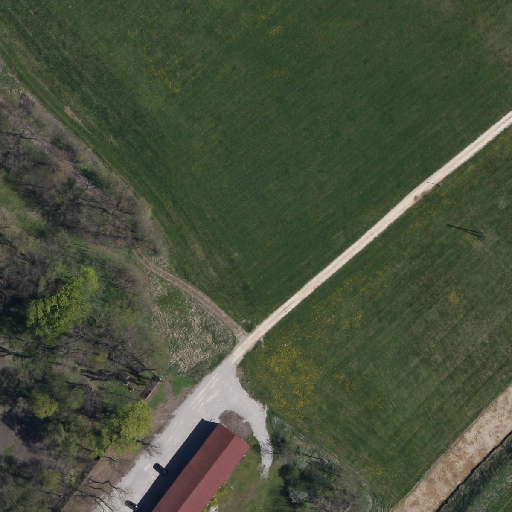
Referring expression: impervious surface